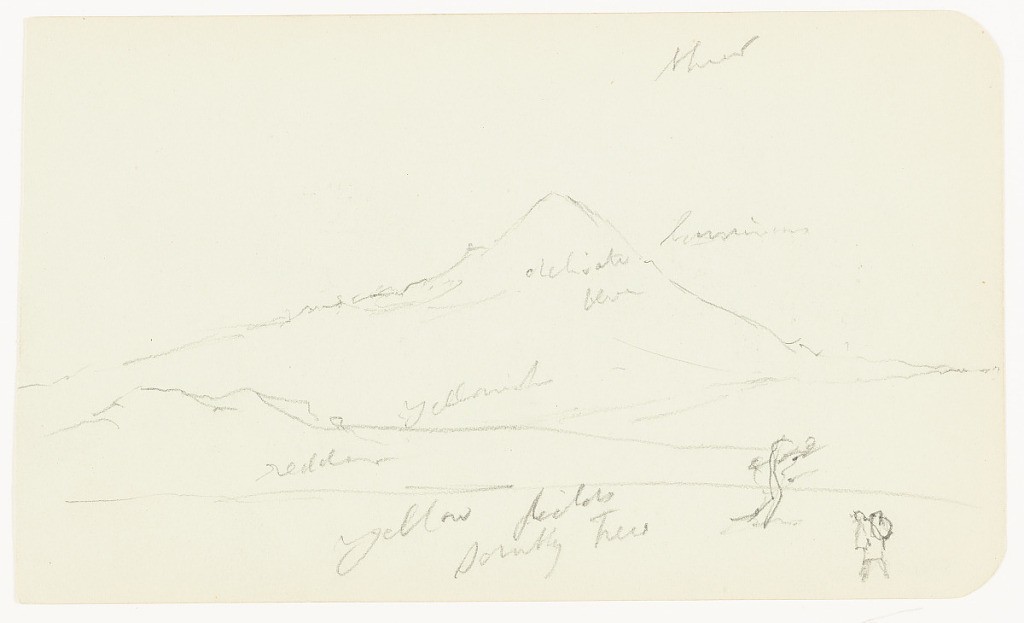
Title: Popocatépetl, Mexico
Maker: Frederic Edwin Church, American, 1826–1900
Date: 1883–1884
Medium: Graphite on light green wove paper; verso: graphite
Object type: Drawing
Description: Landscape sketch showing a view of the volcano Popocatépetl from a town in the valley west of the mountain, possibly near Tepetlixpa. In the foreground at lower right, a figure carrying a bundle on their back walks towards a barren, leafless tree. Rolling terrain extends through the middle distance, with a noticeable prominence at left. In the background at center, the lofty, conical peak of Popocatépetl looms over the landscape. A rocky crag or notch on the peak's left side is visible.

Verso: Architecture and botanical sketch showing views, at left, of two Spanish bayonet or yucca plants, loosely rendered, and, at right, a view of the yellow tiled dome of the Church of Nuestra Señora del Carmen in Celaya, Mexico. From the dome, the church's nave extends to the left until it encounters an incomplete sketch of the church's belltower.